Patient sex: F
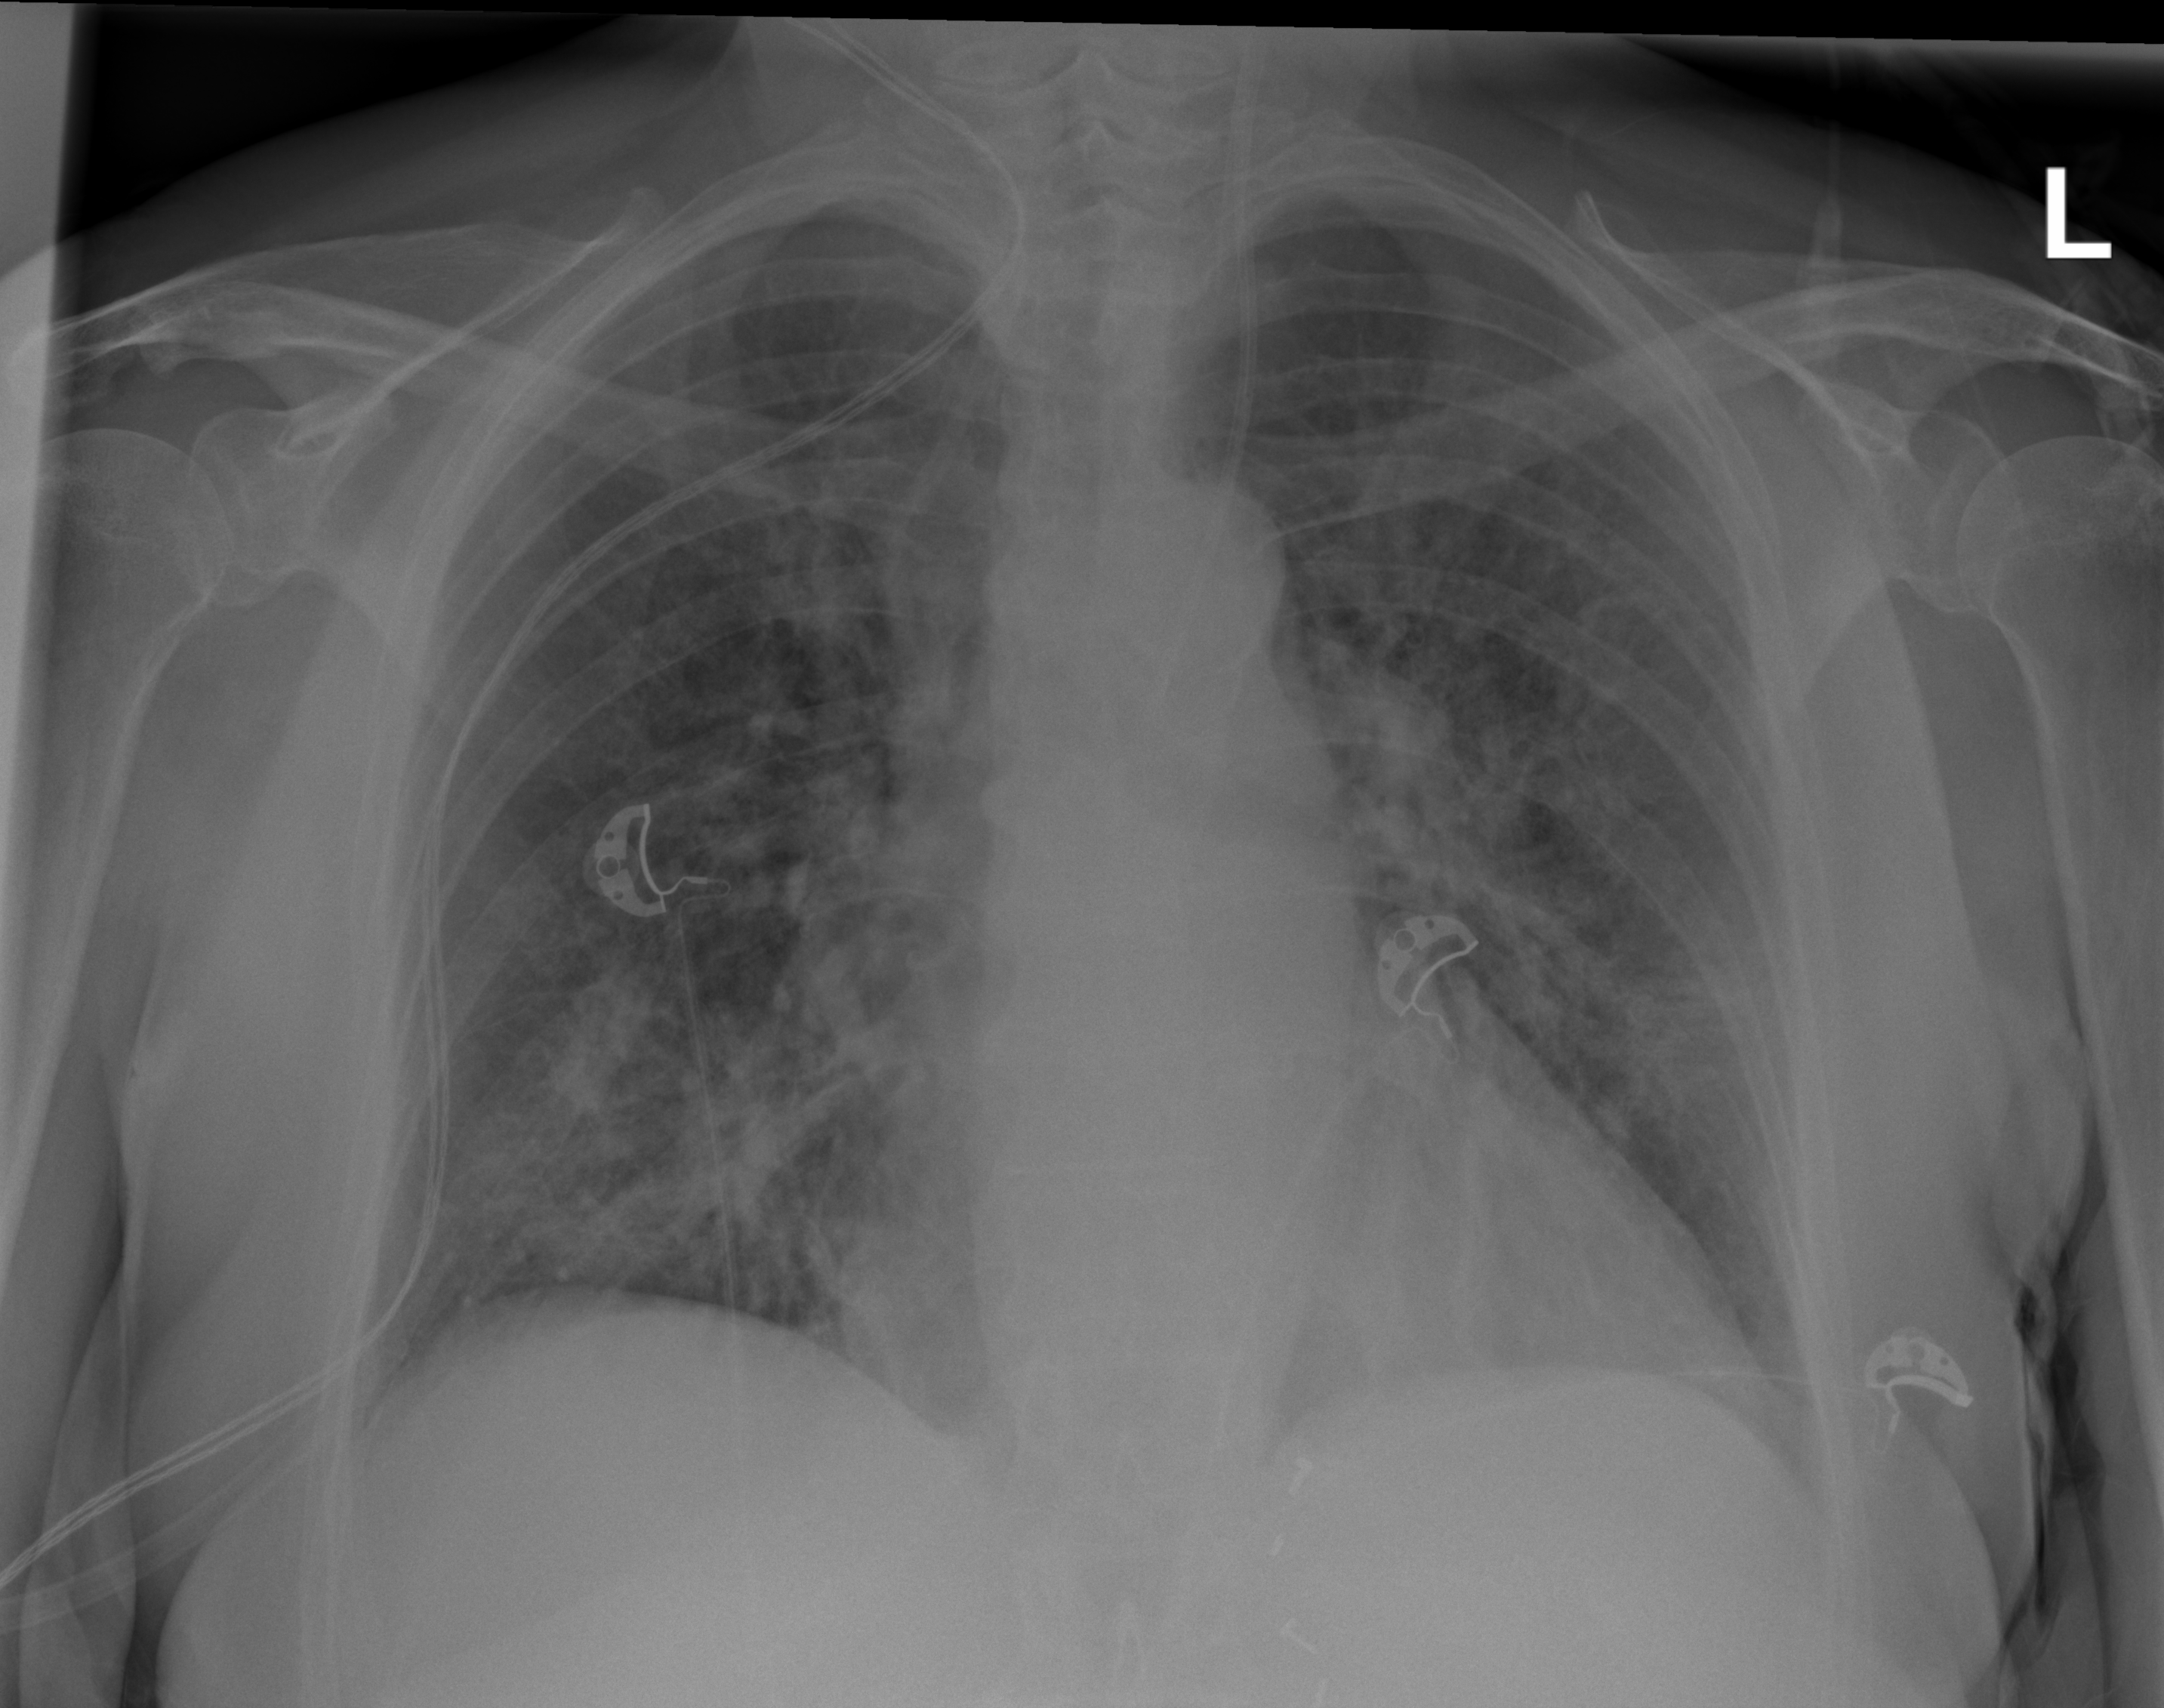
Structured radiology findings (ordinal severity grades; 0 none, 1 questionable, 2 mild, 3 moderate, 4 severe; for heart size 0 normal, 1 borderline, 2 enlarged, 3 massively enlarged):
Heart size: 1
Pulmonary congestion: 2
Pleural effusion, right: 0
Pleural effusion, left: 0
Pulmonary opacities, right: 3
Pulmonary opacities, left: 2
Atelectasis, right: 0
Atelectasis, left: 0